Interaction volume radius: 10 \u00c5
Interaction volume height: 10 \u00c5
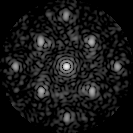
Disorder parameter: 0.3623